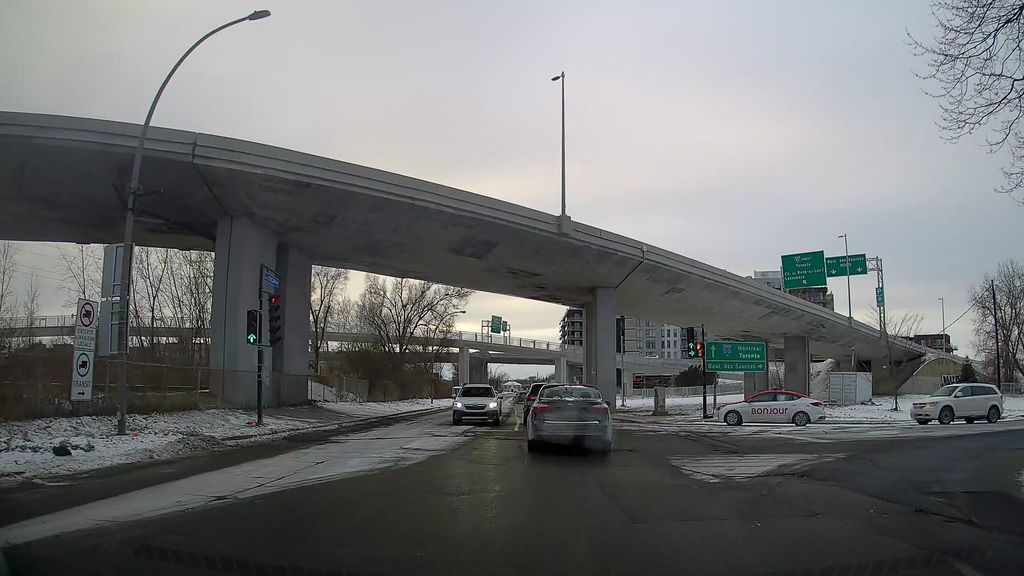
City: montreal